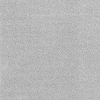
Atmospheric dust classification: dusty